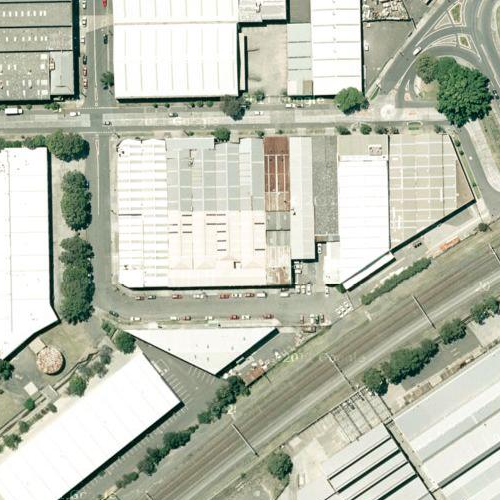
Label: sydney